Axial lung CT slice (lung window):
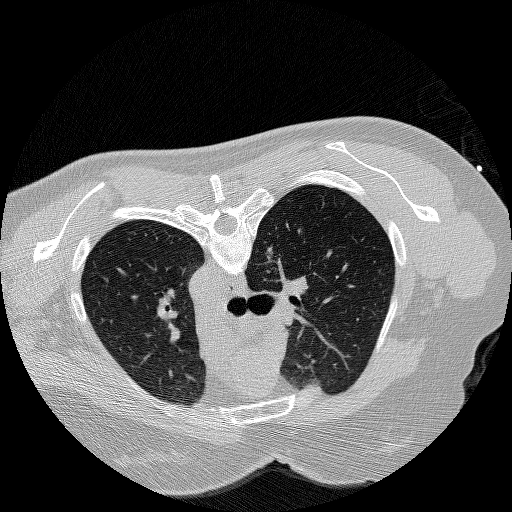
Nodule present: yes
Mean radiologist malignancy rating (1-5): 5